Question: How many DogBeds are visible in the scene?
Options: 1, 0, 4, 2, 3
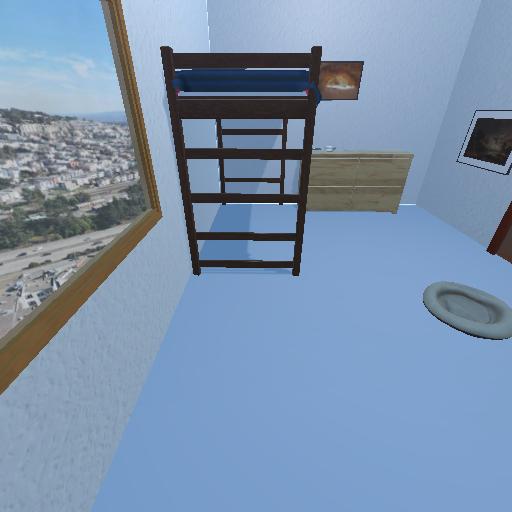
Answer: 1